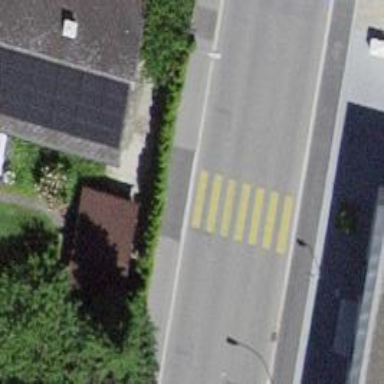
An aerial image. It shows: Marked crossing on the road.